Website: crate-barrel
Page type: customer-info-address
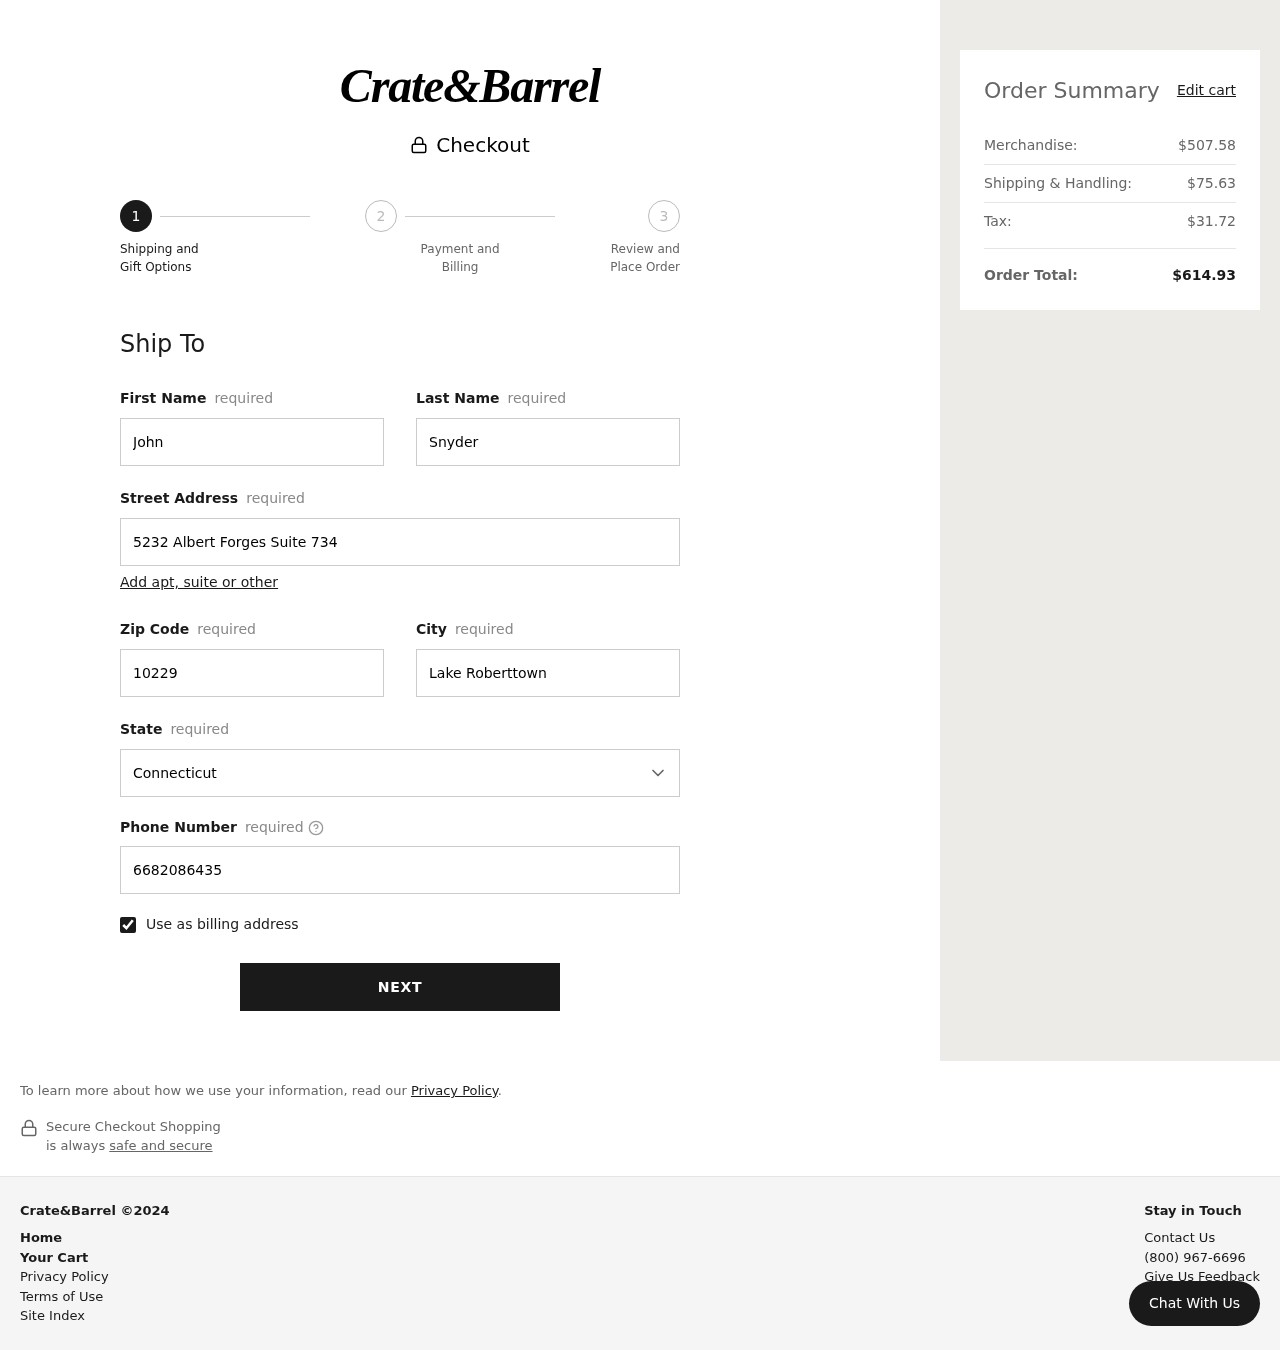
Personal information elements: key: PII_CITY
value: Lake Roberttown
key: PII_FIRSTNAME
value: John
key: PII_LASTNAME
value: Snyder
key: PII_PHONE
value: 6682086435
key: PII_POSTCODE
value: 10229
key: PII_STATE
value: Connecticut
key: PII_STREET
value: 5232 Albert Forges Suite 734
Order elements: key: ORDER_SUBTOTAL
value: $507.58
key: ORDER_SHIPPING_COST
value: $75.63
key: ORDER_TAX
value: $31.72
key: ORDER_TOTAL
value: $614.93